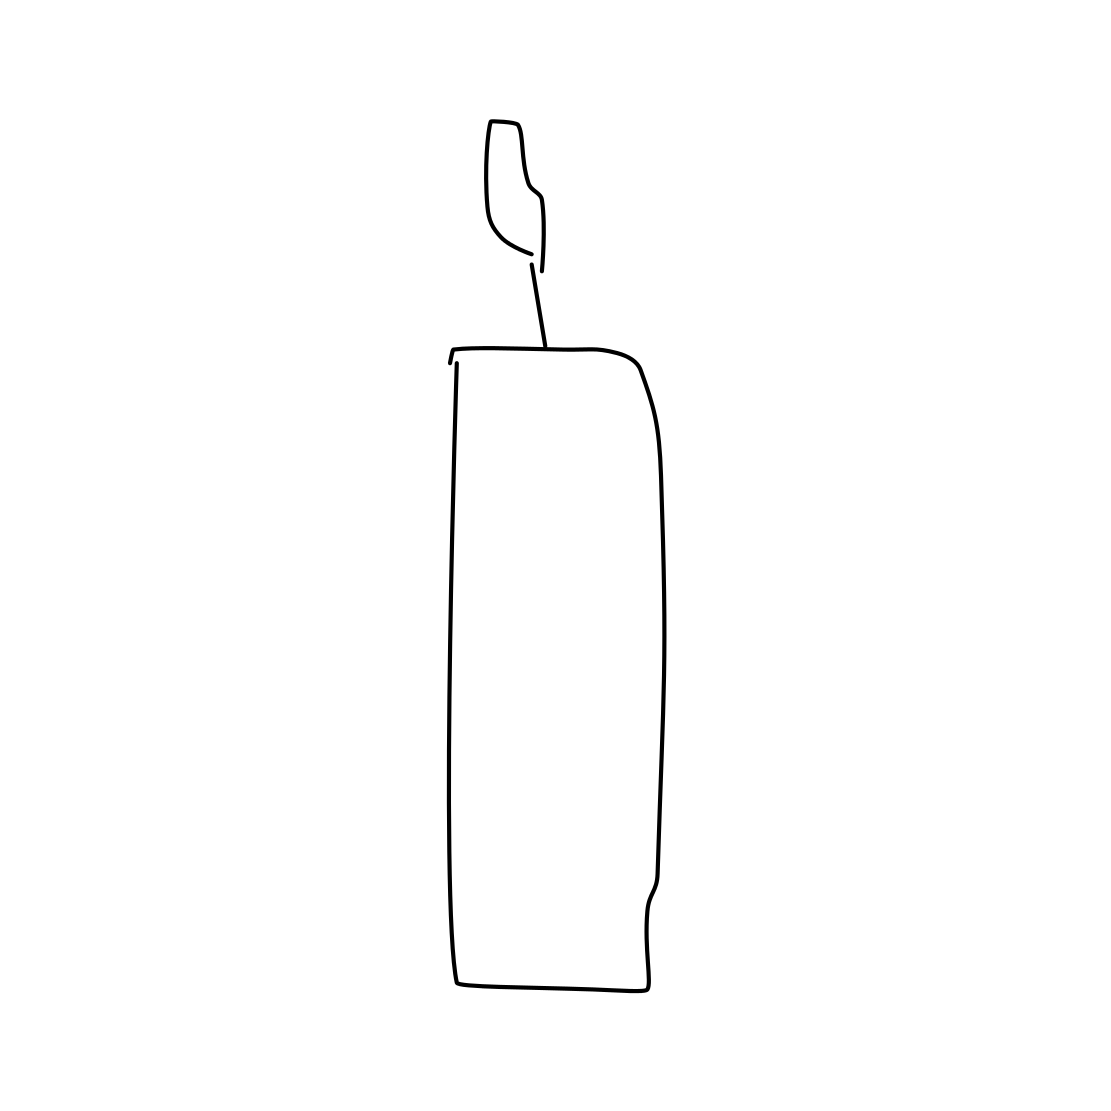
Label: candle